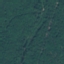
Land use / land cover class: Forest